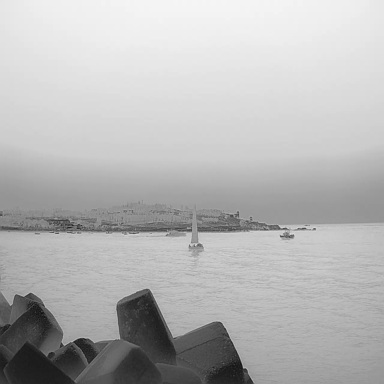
There are three objects shown in the infrared image, including a canoe, a sailboat, and a bulk_carrier.